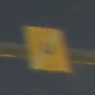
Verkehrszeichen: EndeUmleitung
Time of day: Night
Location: Outdoor (Urban)
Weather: PartlyCloudy
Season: NotSpecified
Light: Artificial